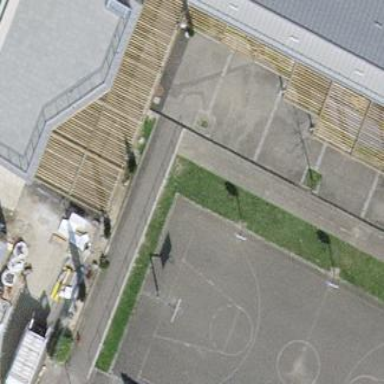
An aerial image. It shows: Community center building.